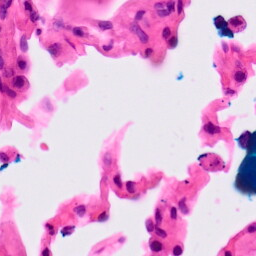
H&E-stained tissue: Lung